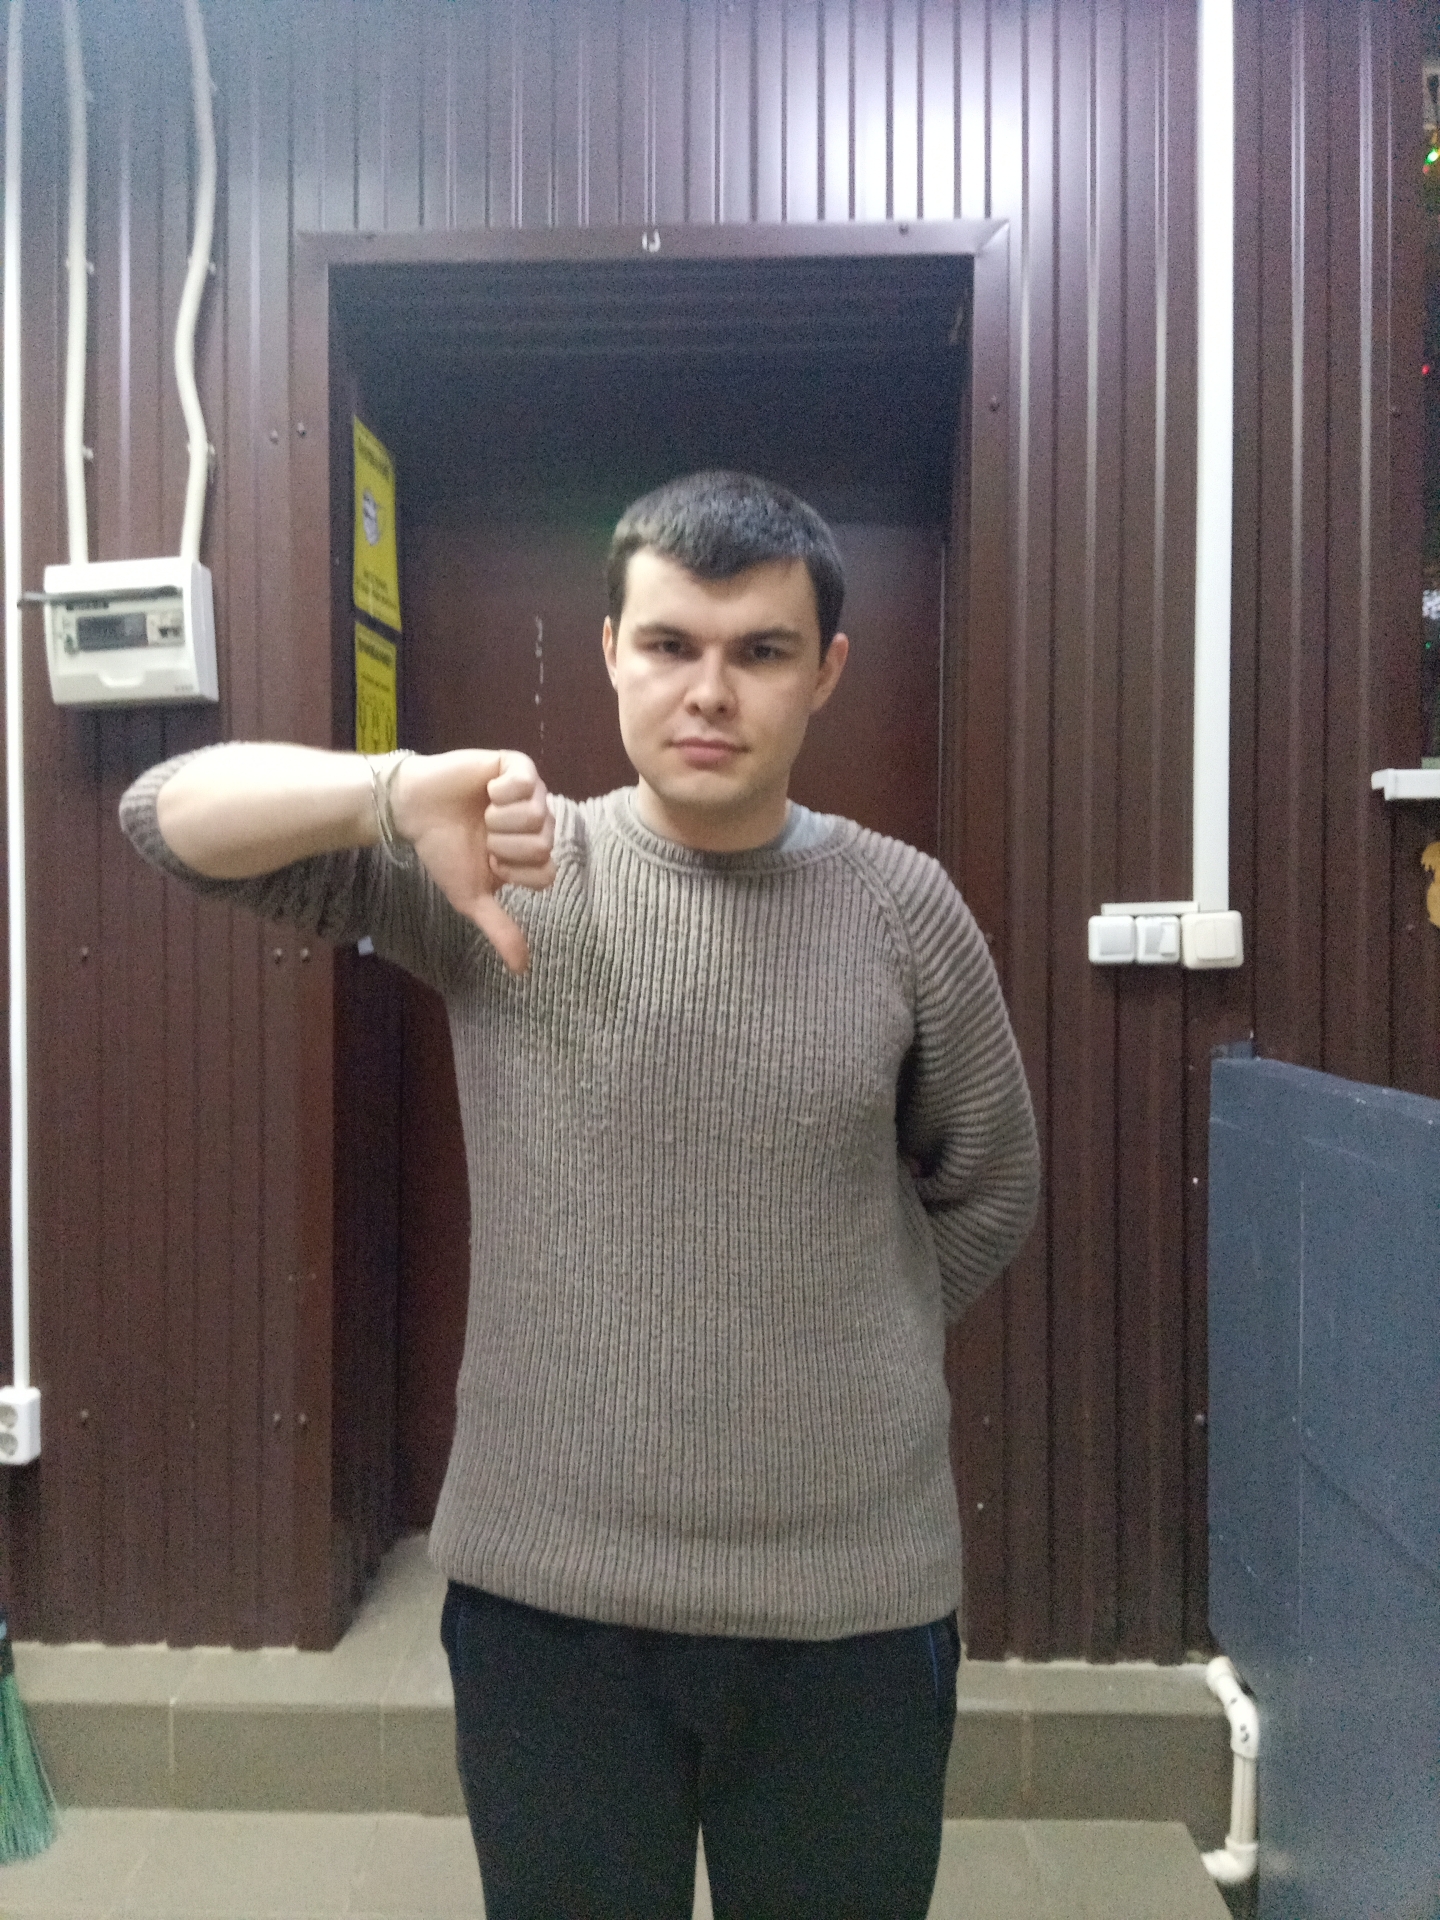
Label: noise